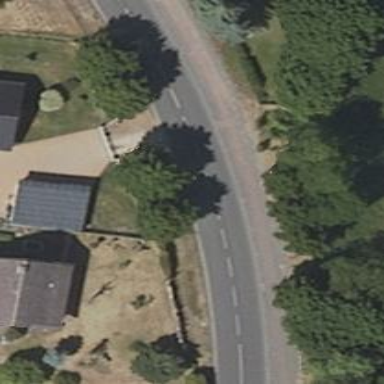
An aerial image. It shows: Tertiary road with asphalt surface and cycle track on the right side.